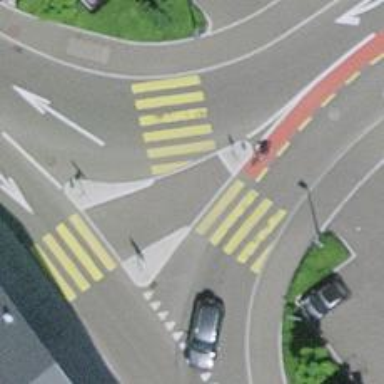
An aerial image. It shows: Footway located on traffic island.